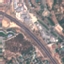
Land use / land cover: Highway